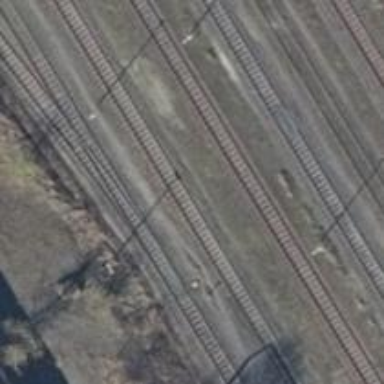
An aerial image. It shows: Railway switch.